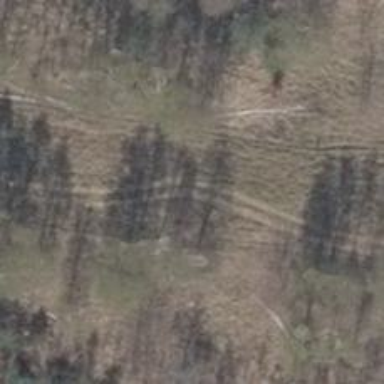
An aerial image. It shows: Grass track road with grade 5 tracktype.